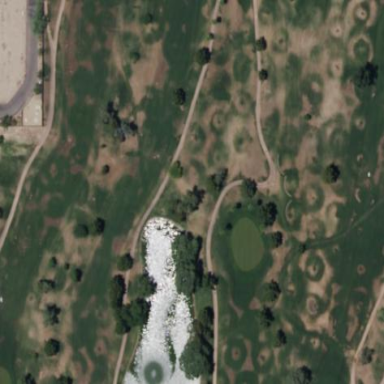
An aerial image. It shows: Golf fairway in the image.